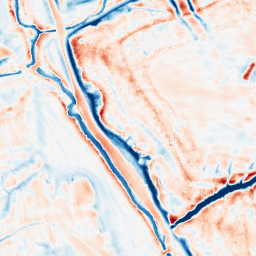
Category: edge_preserving
Decomposition family: bilateral
Decomposition parameters: d: 21
sigma_color: 50
sigma_space: 150
Upsampling method: cubic_catmull_rom
Upsampling parameters: scale: 4
Upsampling scale: 4